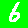
Digit: 6